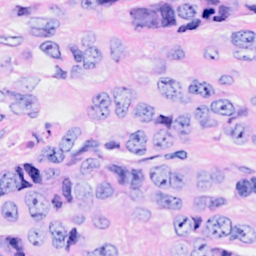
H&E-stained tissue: Breast